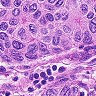
Metastatic tissue present: yes